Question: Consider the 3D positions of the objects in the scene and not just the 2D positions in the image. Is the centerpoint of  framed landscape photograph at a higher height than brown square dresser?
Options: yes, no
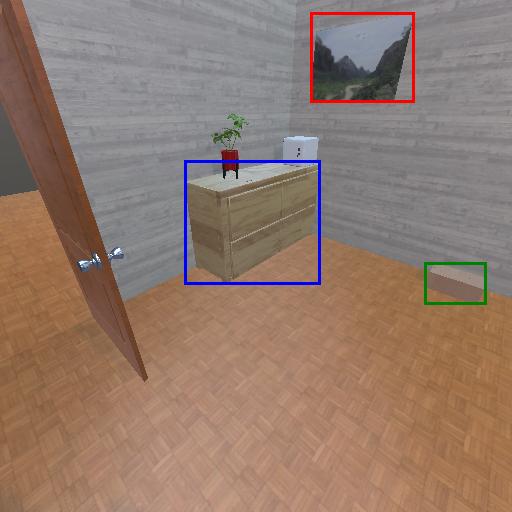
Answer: yes